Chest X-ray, PA view. Patient: 50 years old, sex F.
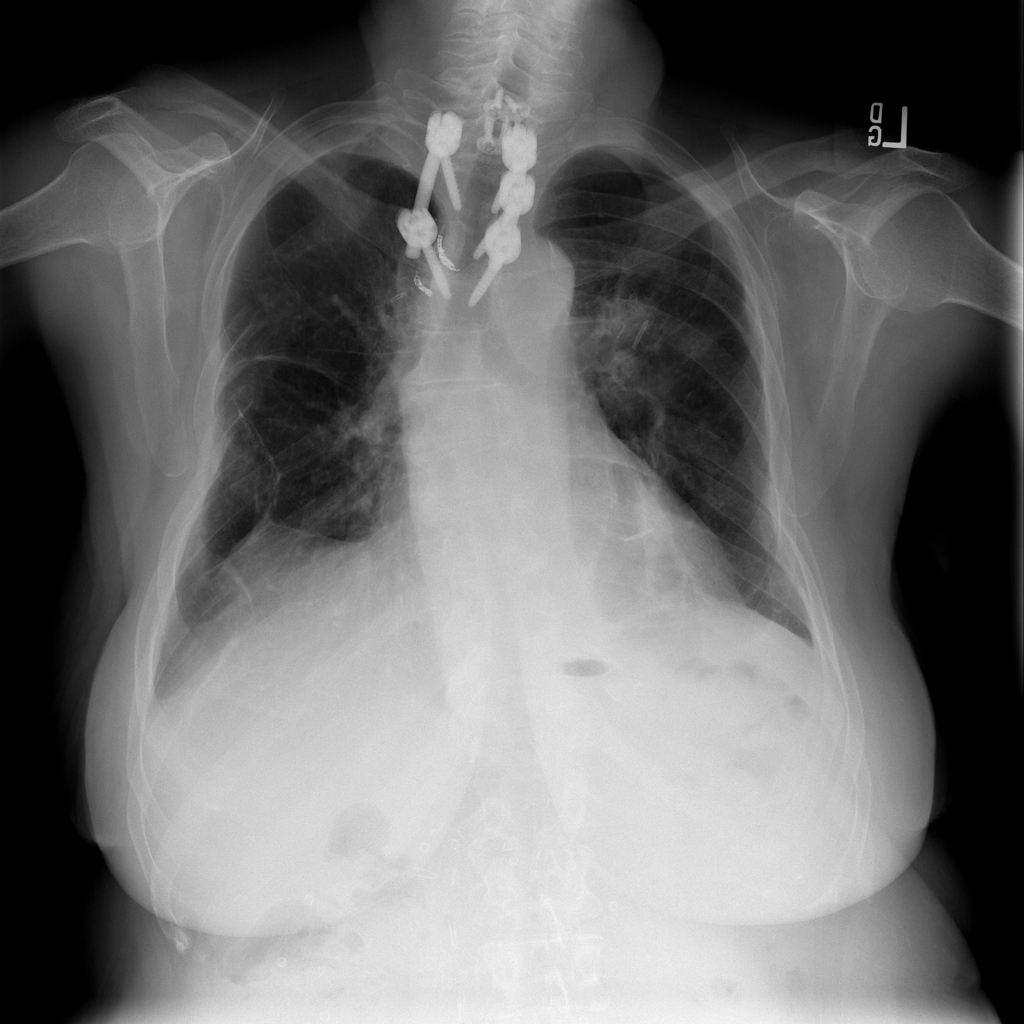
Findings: Fibrosis, Nodule, Pleural_Thickening